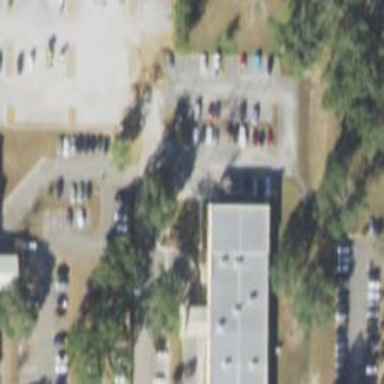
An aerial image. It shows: Parking space.